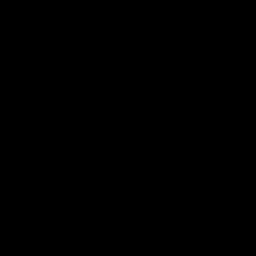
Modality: MD
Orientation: axial
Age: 58
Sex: male
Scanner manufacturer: siemens
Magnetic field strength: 3 T
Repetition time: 5.47 s
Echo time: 0.0854 s